Field crop: tomato
Growth stage: 1
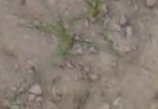
Species: cyperus